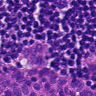
Metastatic tissue present: yes